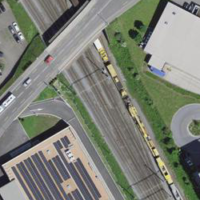
EUNIS habitat code: 54
Species observed at this site:
Malva moschata